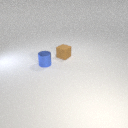
small brown rubber cube to the right of small blue metal cylinder